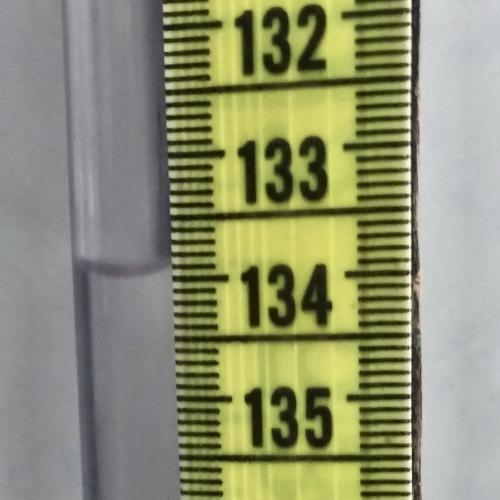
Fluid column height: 133.9 cm